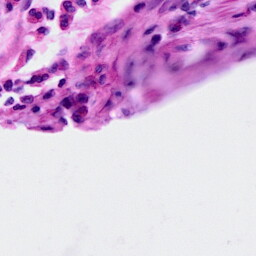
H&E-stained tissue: Cervix